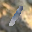
Label: 1